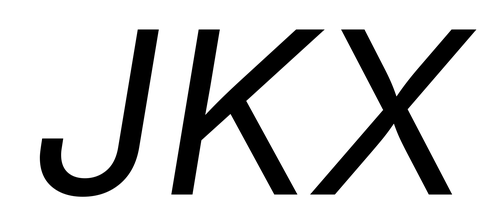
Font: Inter-Italic_Italic